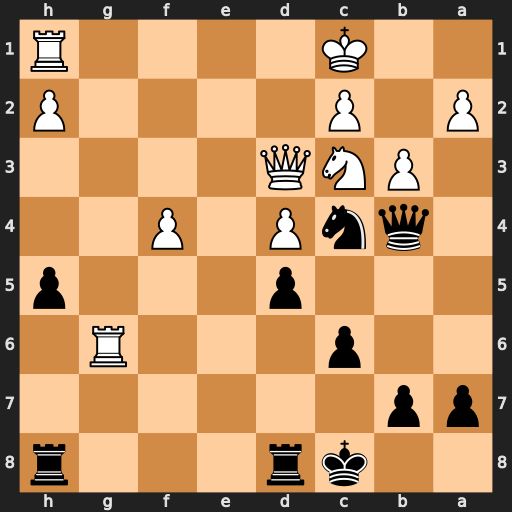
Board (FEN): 2kr3r/pp6/2p3R1/3p3p/1qnP1P2/1PNQ4/P1P4P/2K4R
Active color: b
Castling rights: -
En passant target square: -
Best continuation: Qa3+ Kd1 Nb2+ Kd2 Nxd3